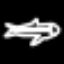
Label: airplane